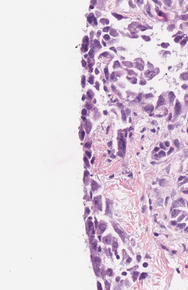
Tumor epithelial tissue: yes
Tumor-associated stroma tissue: yes
Normal tissue: no